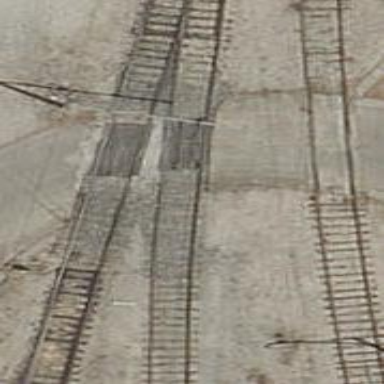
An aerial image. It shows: Rail yard with electrified contact lines for railway operations.